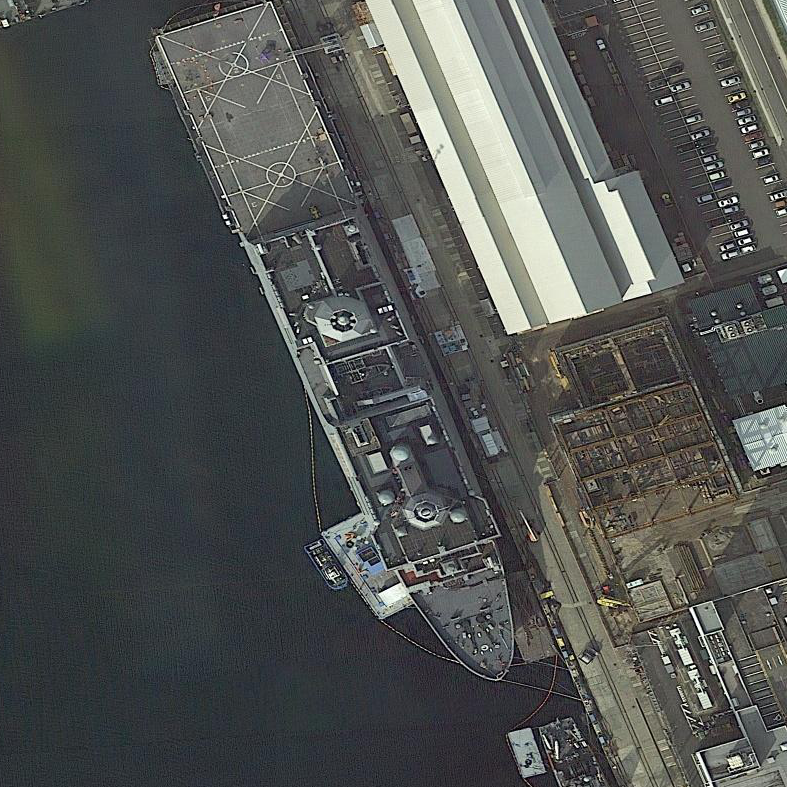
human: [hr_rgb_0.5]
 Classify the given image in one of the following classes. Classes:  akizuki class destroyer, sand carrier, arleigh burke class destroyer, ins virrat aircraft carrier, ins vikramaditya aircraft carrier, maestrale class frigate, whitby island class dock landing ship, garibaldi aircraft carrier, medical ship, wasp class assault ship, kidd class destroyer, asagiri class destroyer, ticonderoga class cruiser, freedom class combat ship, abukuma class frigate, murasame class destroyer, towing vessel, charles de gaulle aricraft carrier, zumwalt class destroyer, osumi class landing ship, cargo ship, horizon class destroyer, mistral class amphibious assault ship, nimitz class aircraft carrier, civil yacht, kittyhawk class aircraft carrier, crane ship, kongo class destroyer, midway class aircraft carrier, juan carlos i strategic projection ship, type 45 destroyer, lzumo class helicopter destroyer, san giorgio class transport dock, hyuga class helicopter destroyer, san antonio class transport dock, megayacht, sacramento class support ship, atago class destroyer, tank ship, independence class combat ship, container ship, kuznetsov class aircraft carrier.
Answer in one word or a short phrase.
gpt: San Antonio class transport dock